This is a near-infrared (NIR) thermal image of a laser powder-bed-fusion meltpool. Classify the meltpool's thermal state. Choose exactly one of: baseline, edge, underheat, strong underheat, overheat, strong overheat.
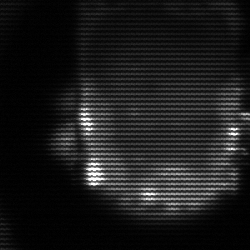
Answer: baseline